Question: I have enabled the cors policy in azure APIM(portal overview)for developer portal now I want to disable that cors policy? I have tried but there no any button to disable it. Can you help me on this. Please have a look at attached image.

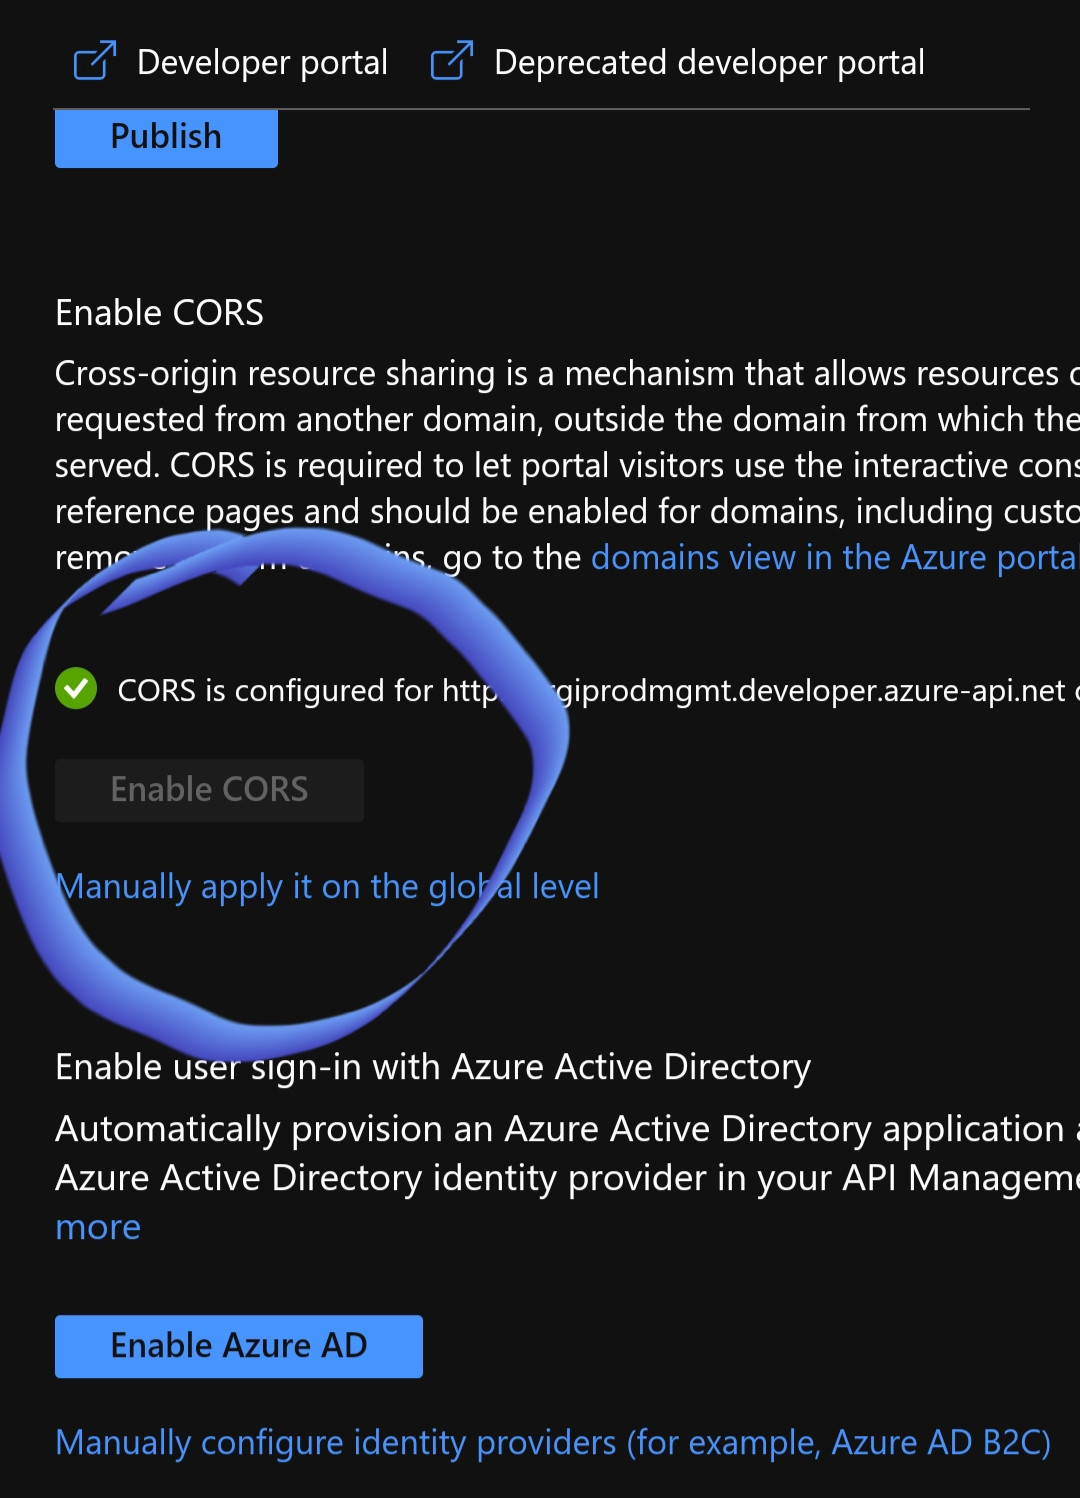
Answer: Try go to 'APIs=> All APIs => delete cors policy => save'.
<URL>
<URL>